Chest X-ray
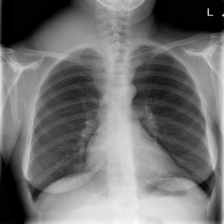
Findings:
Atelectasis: negative
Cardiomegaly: negative
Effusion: negative
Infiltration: negative
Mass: positive
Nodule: negative
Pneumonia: negative
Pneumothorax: negative
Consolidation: negative
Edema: negative
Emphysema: negative
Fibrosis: negative
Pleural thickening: negative
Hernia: negative